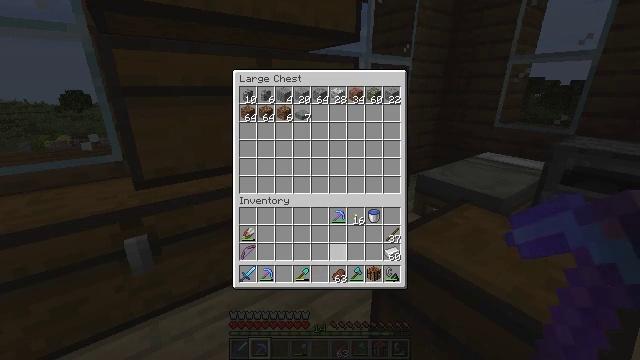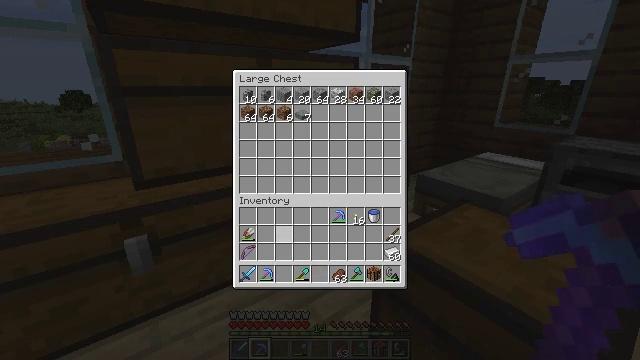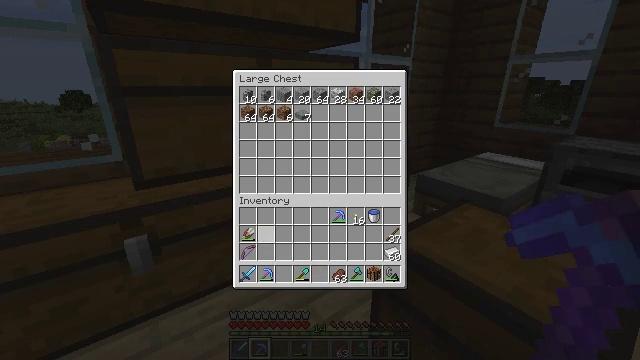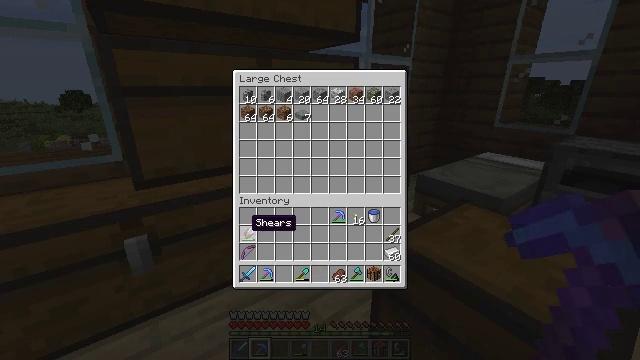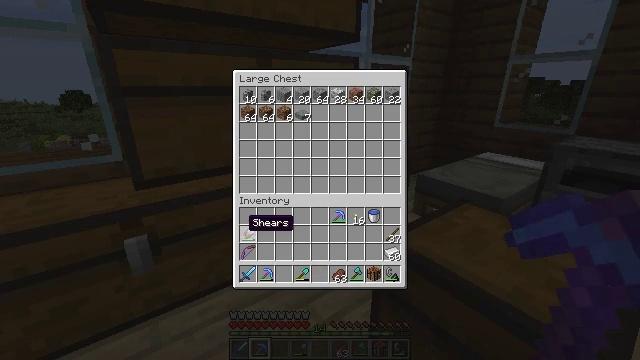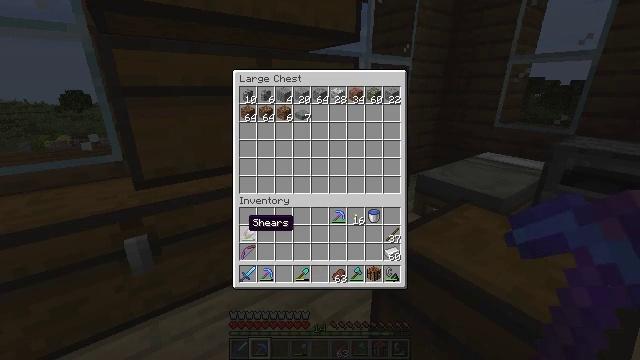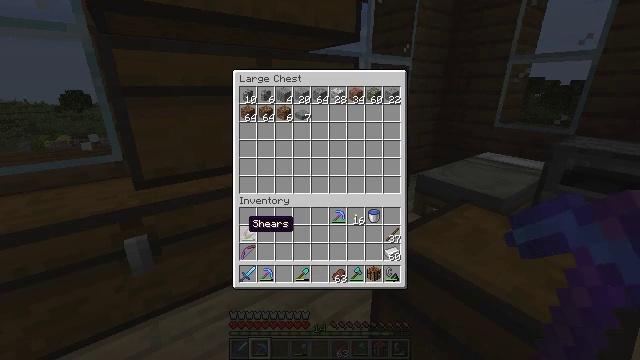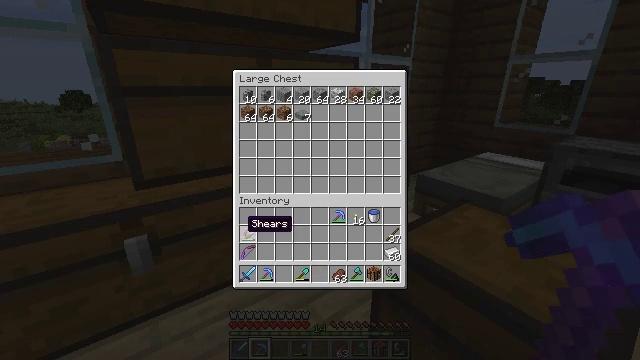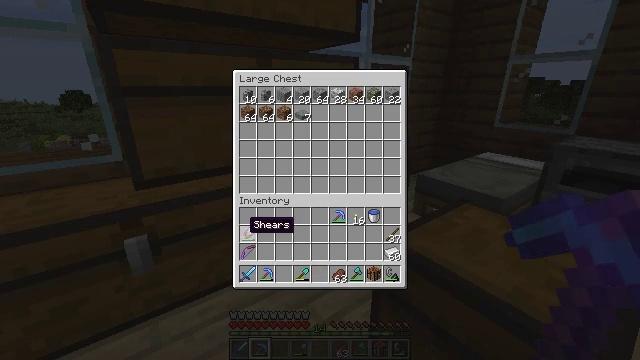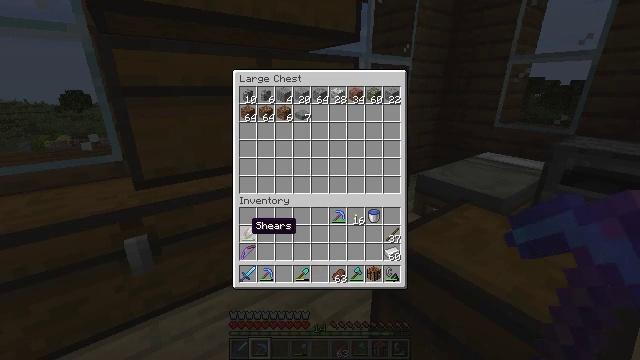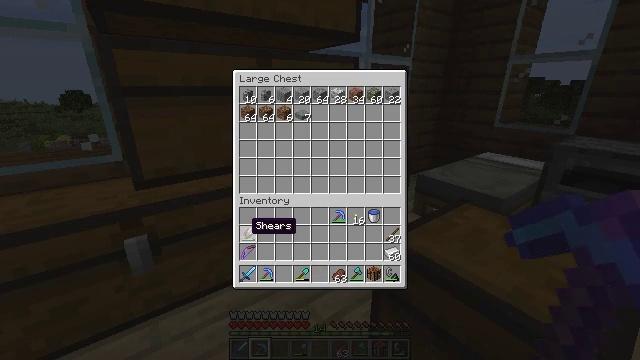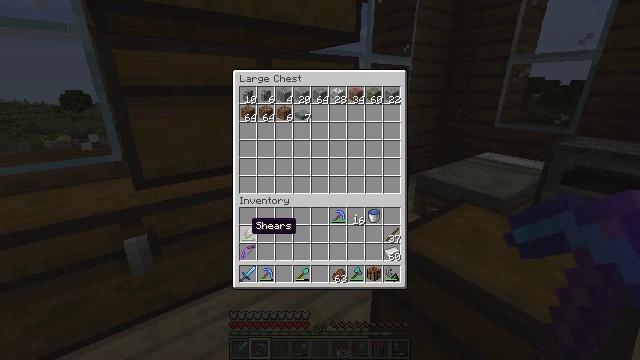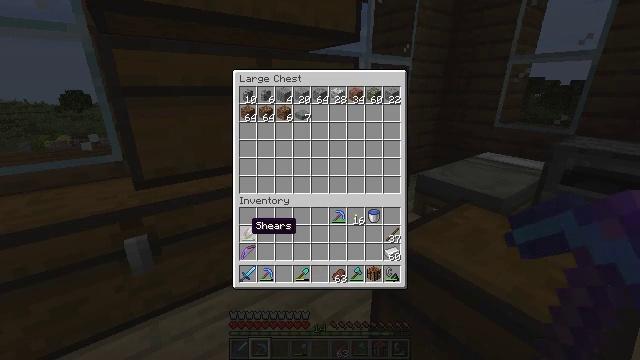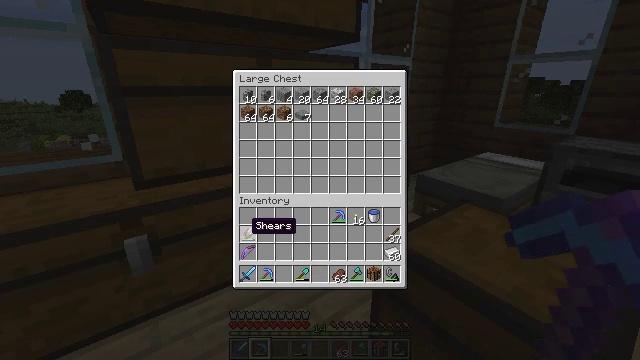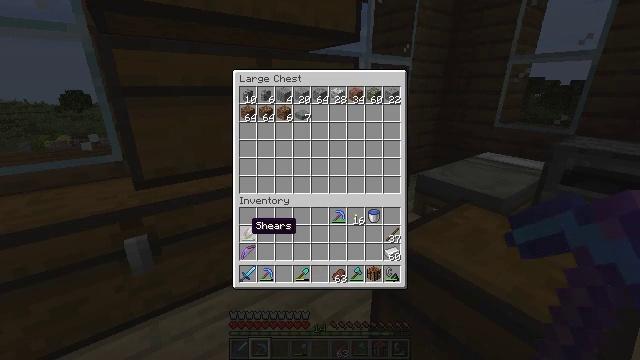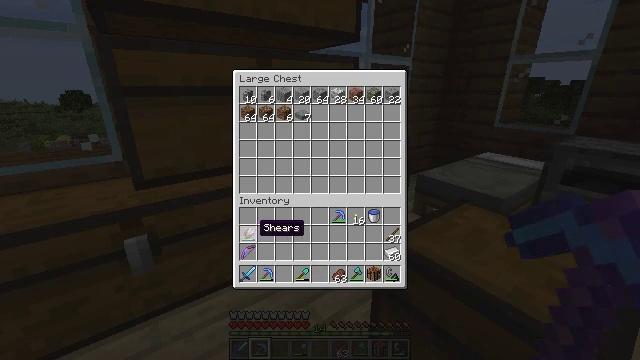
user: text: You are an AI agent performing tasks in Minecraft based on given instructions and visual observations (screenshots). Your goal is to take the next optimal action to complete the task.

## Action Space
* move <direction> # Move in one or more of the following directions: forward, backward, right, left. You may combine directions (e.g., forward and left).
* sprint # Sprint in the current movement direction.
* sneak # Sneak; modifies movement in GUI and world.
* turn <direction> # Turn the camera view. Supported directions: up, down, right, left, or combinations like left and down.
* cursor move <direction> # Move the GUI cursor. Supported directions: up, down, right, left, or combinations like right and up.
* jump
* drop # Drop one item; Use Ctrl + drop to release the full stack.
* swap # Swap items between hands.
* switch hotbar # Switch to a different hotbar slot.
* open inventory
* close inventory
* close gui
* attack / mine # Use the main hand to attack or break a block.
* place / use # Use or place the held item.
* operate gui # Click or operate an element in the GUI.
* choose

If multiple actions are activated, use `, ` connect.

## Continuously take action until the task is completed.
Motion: motion action
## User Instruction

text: Kill mobs.
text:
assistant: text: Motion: turn left and up
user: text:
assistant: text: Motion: turn left and up
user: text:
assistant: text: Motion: turn left
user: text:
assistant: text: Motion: no_op
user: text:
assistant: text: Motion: no_op
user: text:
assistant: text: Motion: no_op
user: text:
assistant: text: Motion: no_op
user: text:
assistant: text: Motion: no_op
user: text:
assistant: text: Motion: no_op
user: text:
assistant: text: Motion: no_op
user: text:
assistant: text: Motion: no_op
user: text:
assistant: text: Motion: no_op
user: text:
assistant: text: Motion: no_op
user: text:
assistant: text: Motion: no_op
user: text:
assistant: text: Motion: turn right
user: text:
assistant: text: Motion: turn right and down
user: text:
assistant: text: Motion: turn right and down
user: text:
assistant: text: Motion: turn right and down
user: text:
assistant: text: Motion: turn right and down
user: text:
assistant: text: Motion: turn right
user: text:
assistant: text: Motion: turn right
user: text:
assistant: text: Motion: move forward, turn right
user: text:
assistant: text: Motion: move forward, turn right
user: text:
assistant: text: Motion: move forward, turn right
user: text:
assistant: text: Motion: turn right
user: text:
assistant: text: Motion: turn right and down, use / place
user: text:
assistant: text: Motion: use / place
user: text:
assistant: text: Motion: use / place
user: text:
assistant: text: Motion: no_op
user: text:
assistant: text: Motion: turn left and down